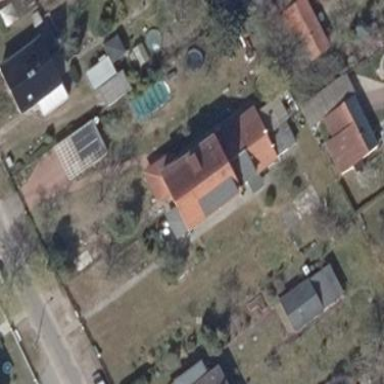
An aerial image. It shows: Gabled roofed house.